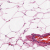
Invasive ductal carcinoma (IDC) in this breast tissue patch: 0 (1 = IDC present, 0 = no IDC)